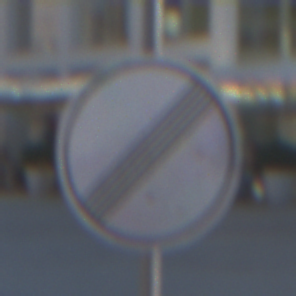
Verkehrszeichen: EndeSaemtlicherBegrenzungen
Umgebung: Outdoor, Urban
Tageszeit: MorningAfternoon
Wetter: Clear
Licht: Natural
Jahreszeit: NotSpecified
Kontrast: HighContrast